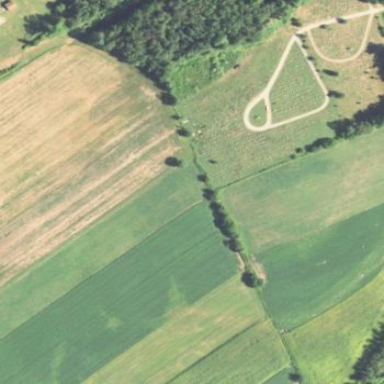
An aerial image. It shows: Cemetery.